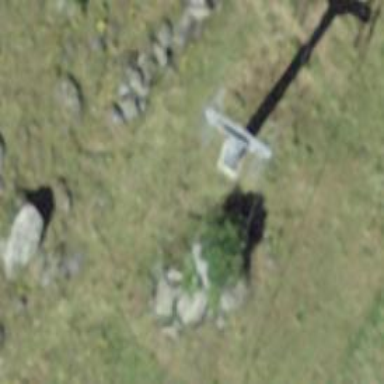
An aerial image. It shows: Pylon for aerialway.